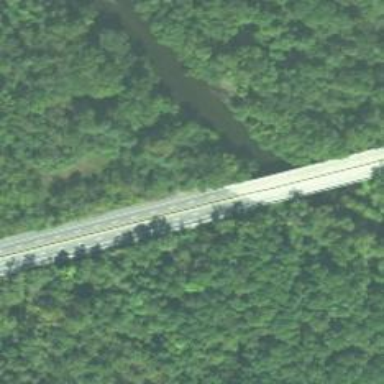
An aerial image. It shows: Primary highway expressway with bridge.